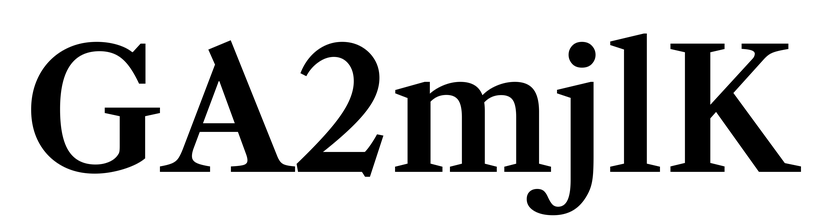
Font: LibreCaslonText_SemiBold